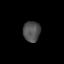
Tissue: prostate
Cell type: Fibroblasts
Senescence score: 0.7034
Nuclear area (px): 346
Mean DAPI intensity: 79.659